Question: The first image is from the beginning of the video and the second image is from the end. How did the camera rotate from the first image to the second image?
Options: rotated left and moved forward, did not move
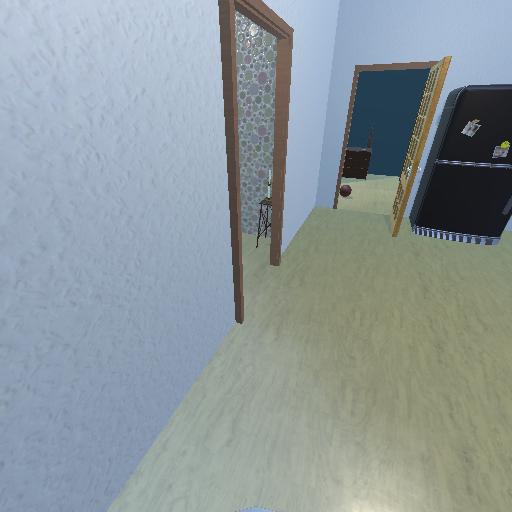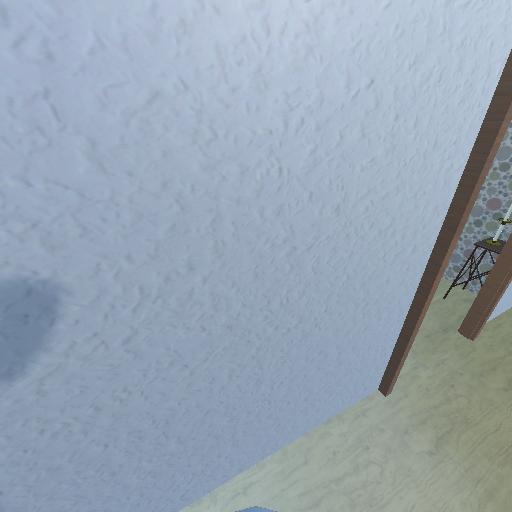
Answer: rotated left and moved forward